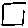
Label: square